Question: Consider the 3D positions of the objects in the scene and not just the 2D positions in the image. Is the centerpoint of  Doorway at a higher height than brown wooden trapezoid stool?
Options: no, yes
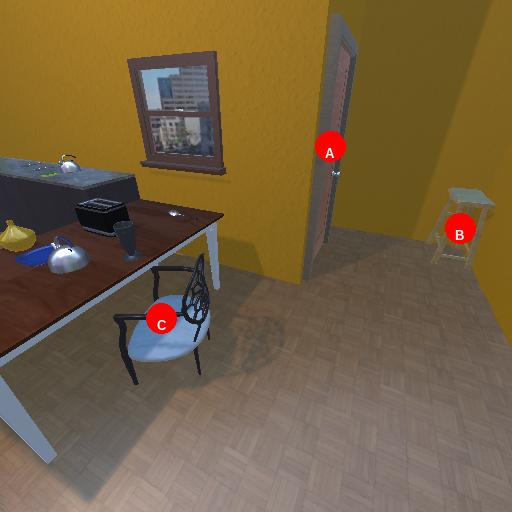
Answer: no